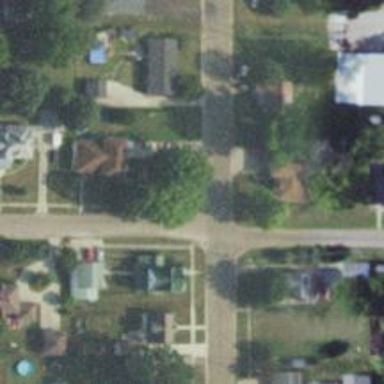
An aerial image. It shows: Residential road with asphalt surface. Sidewalk is present on the left side.